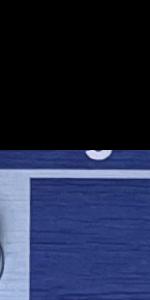
Label: Empty